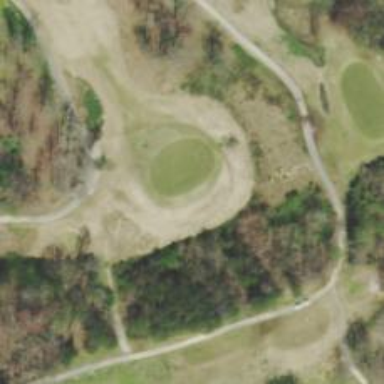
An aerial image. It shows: Golf hole.